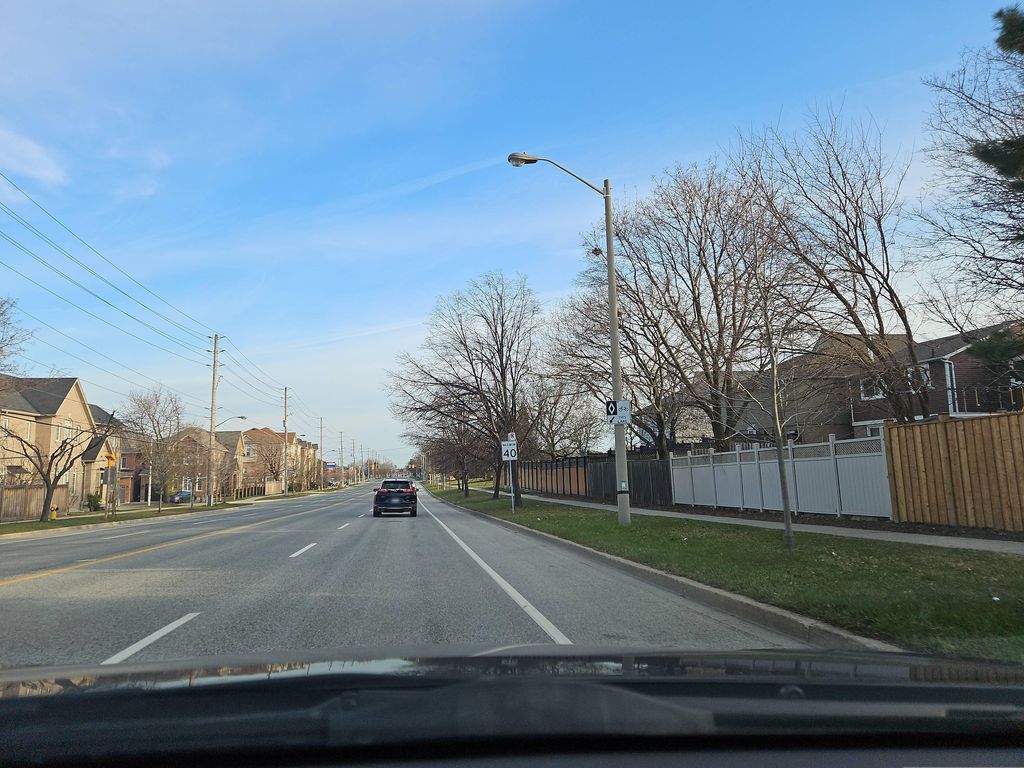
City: toronto